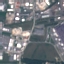
Land use / land cover class: Industrial